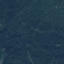
Label: Forest